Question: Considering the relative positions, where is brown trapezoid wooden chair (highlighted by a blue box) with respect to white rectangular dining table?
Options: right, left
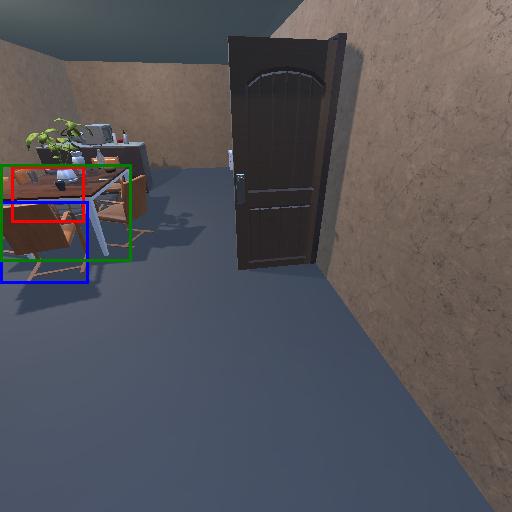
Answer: right